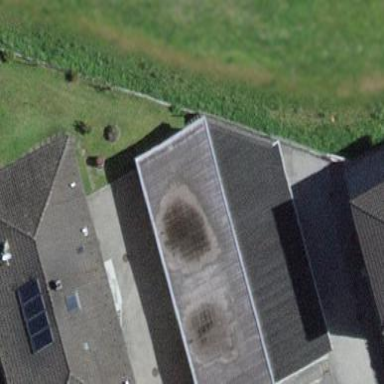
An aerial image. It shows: Group of garages.